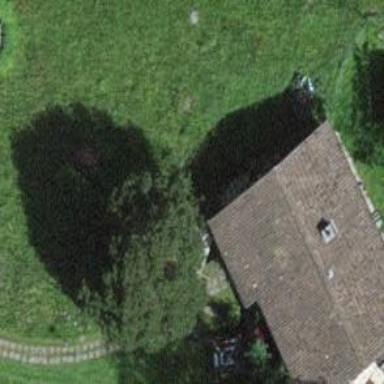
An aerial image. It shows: Single tag "natural: tree."